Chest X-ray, AP view. Patient: 36 years old, sex F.
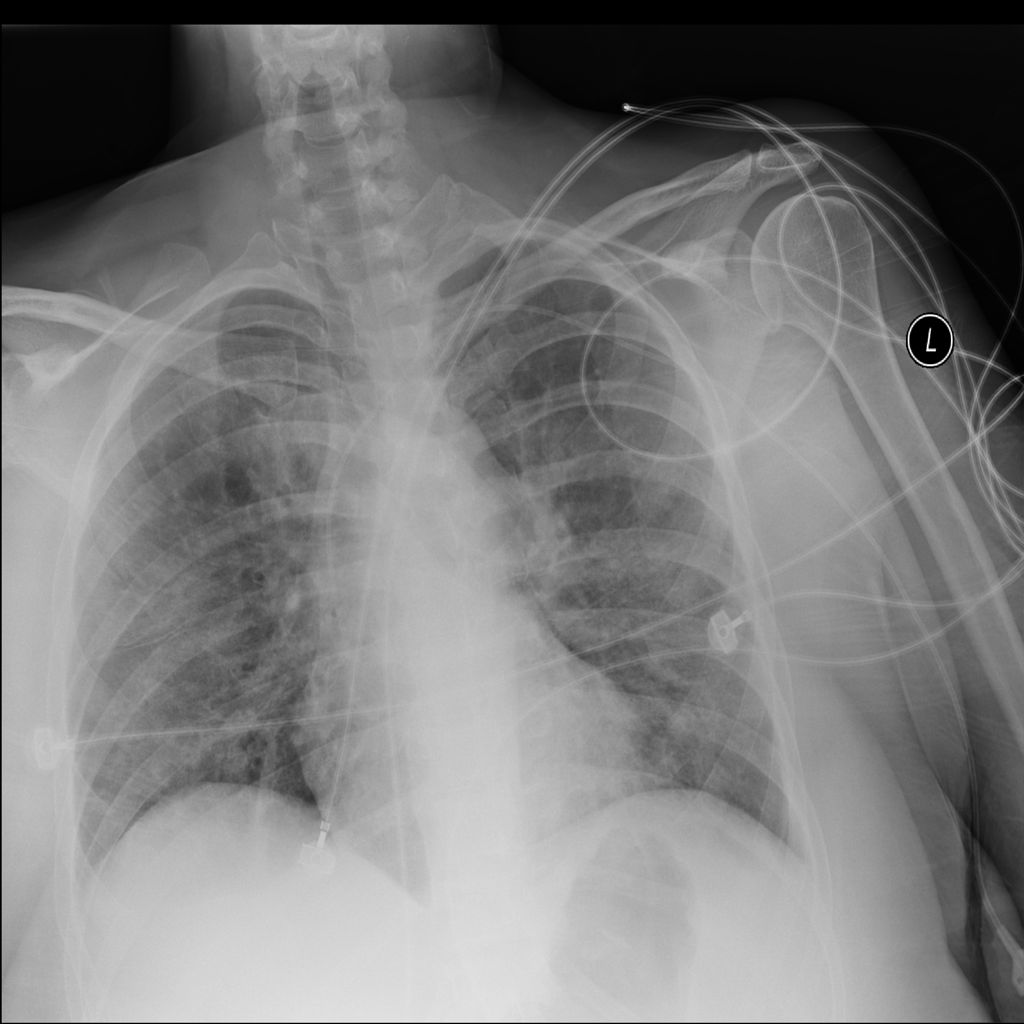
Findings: No Finding